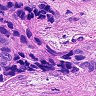
Metastatic tissue present: yes